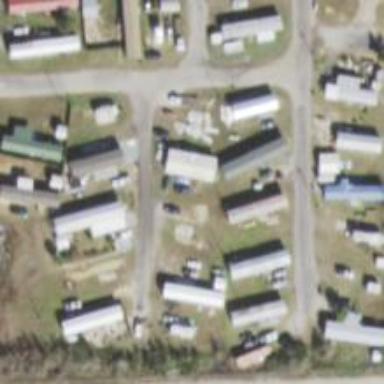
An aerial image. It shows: Residential area designated as trailer park.